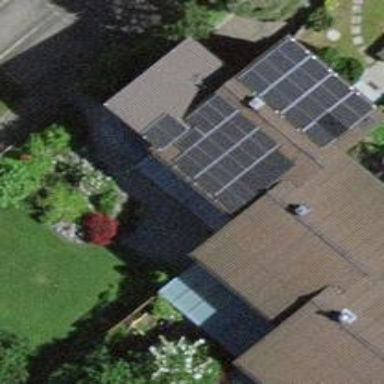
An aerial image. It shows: Solar power generator with photovoltaic panels.